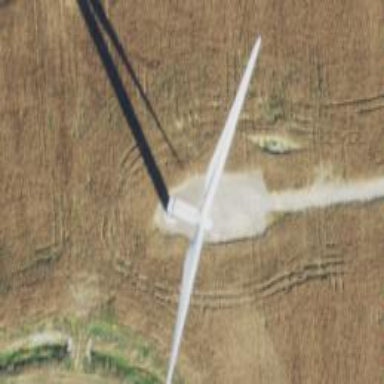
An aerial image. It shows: Wind turbine generator that utilizes wind as its source for generating electricity. It is of the horizontal axis type.